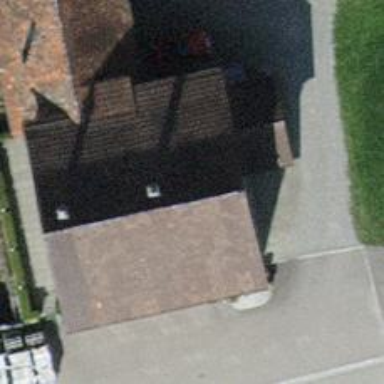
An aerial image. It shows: Restaurant.